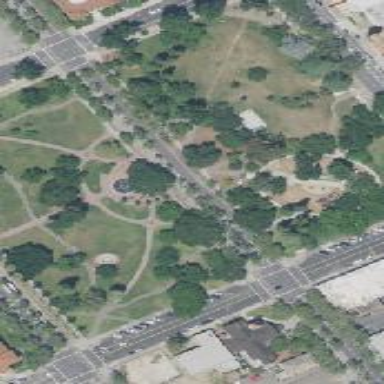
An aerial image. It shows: The subject of the image is Saint James Park.